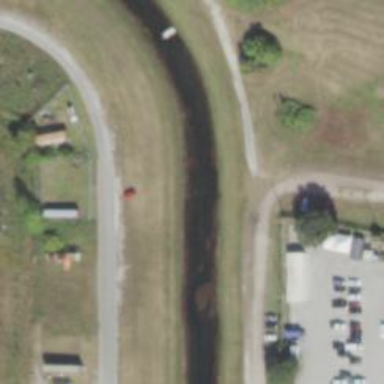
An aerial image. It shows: Canal.